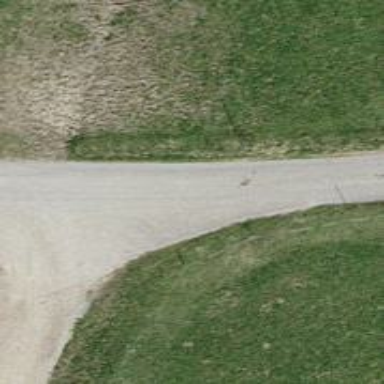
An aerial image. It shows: Unclassified road.